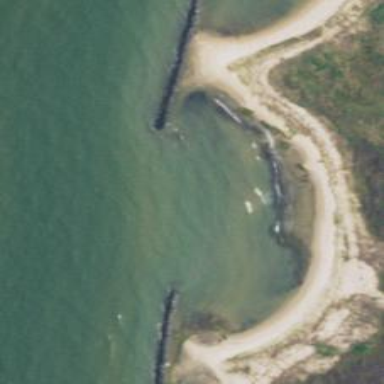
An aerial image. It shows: Breakwater structure.